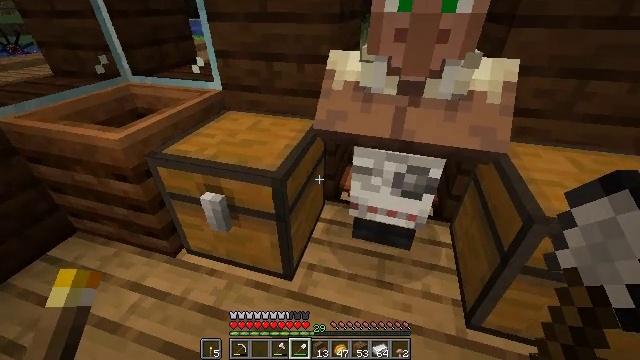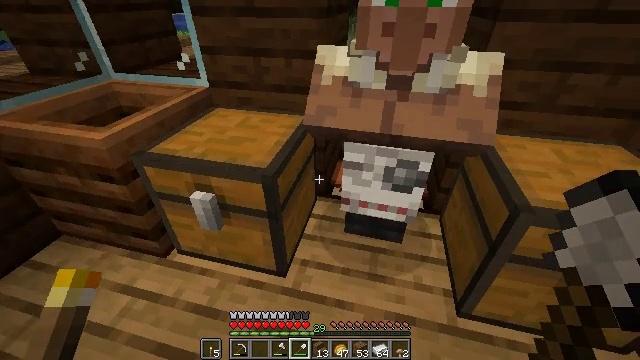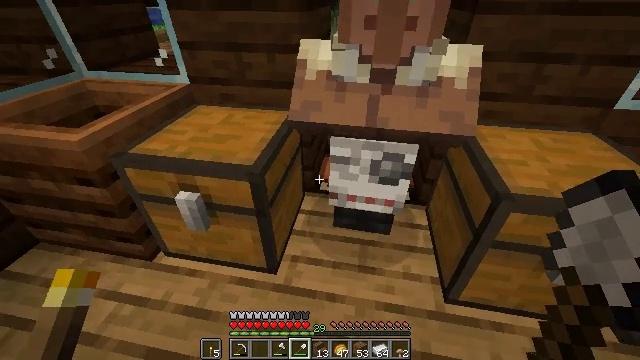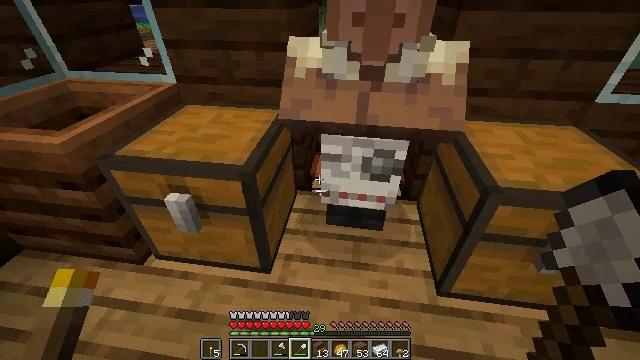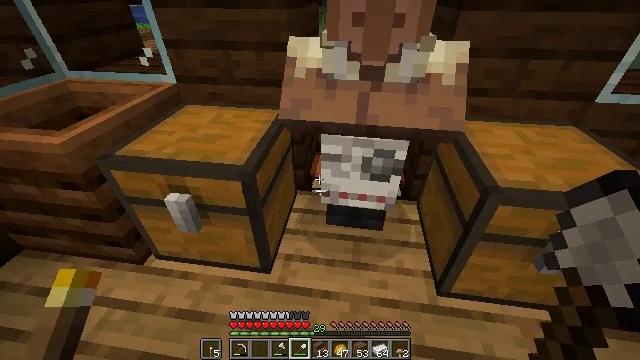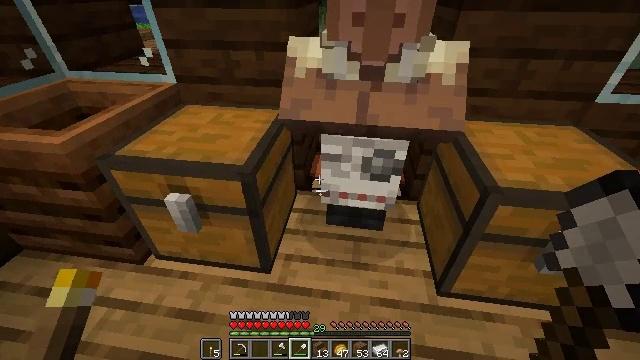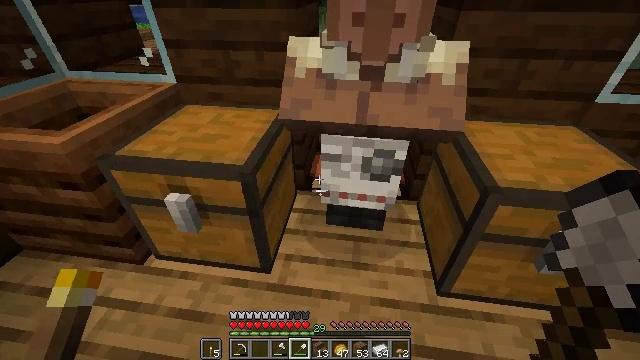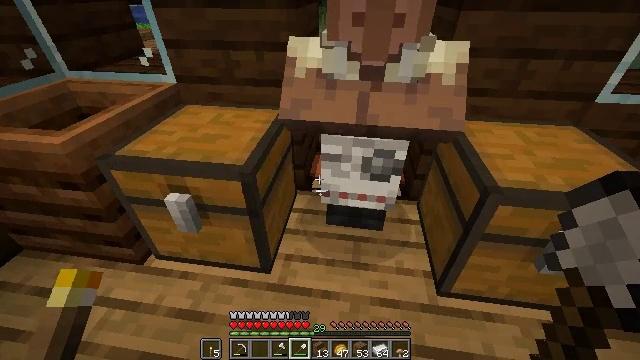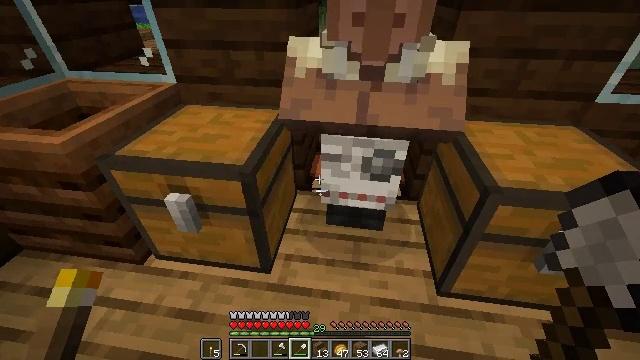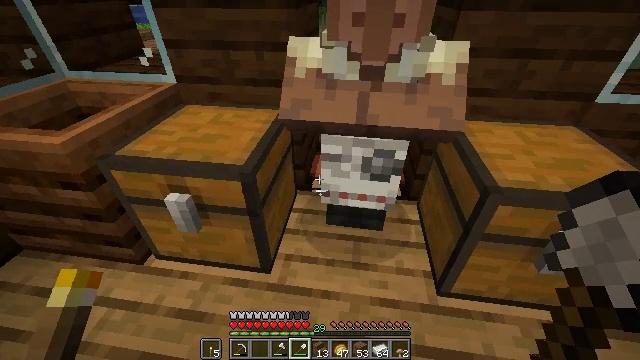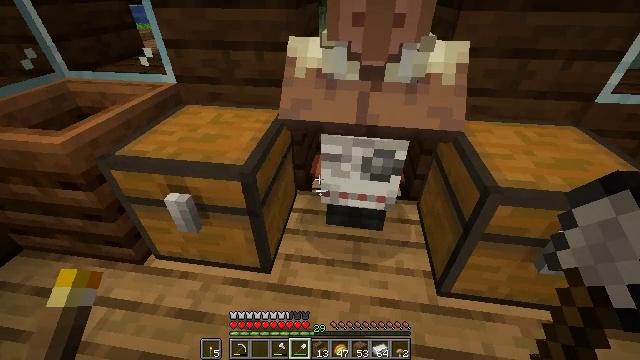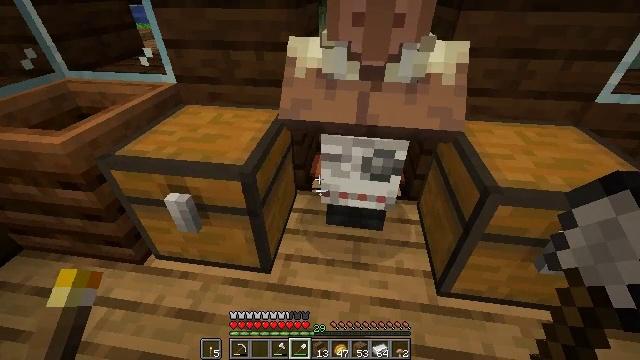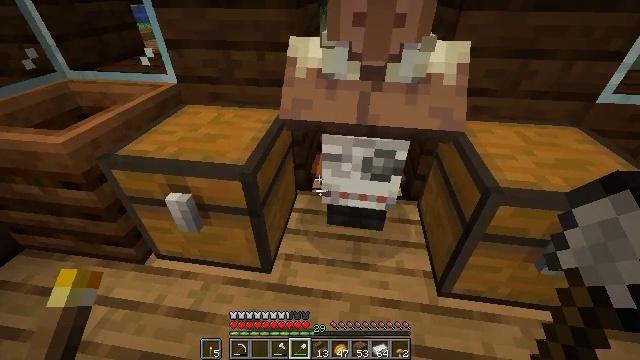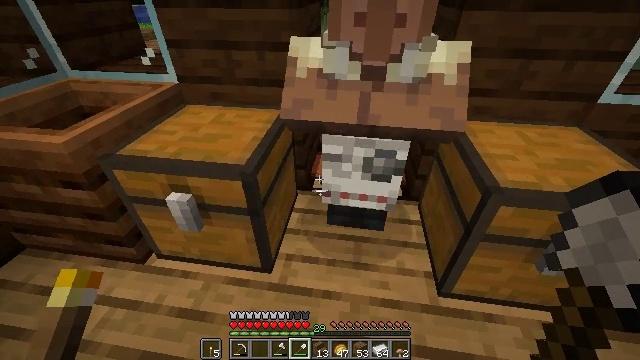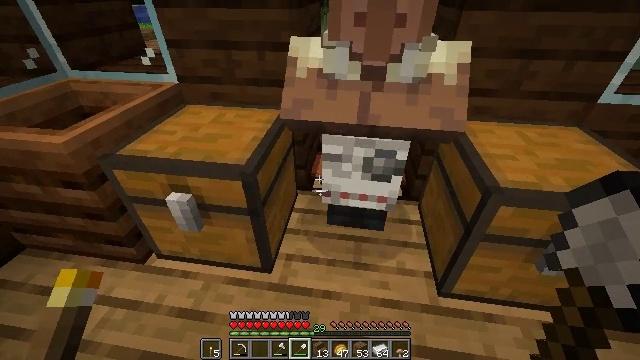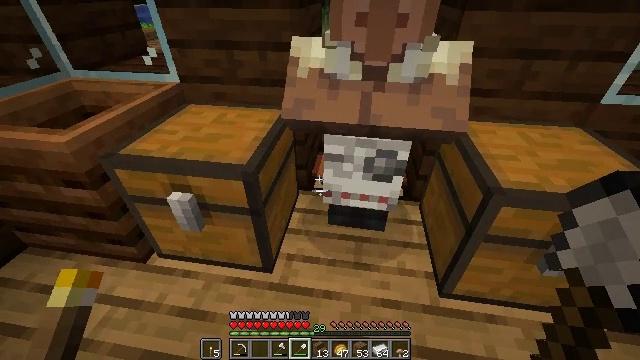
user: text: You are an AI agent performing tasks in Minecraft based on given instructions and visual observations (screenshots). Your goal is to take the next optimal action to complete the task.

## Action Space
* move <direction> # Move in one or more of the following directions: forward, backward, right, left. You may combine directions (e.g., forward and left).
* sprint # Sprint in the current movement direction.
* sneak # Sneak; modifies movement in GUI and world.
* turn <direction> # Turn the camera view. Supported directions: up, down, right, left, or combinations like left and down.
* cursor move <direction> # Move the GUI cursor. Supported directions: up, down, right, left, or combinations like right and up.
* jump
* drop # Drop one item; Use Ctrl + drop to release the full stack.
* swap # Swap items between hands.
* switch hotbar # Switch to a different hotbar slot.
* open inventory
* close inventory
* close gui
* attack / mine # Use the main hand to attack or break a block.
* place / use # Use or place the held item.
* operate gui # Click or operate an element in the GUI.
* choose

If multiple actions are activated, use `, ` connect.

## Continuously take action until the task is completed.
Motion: motion action
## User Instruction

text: Craft a fletching table at the crafting bench.
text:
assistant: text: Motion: turn right
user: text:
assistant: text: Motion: turn right and down
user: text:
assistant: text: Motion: turn right
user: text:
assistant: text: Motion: no_op
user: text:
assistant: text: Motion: no_op
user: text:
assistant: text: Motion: no_op
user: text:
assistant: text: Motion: no_op
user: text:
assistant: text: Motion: no_op
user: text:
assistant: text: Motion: no_op
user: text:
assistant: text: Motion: no_op
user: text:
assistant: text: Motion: no_op
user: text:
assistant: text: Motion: no_op
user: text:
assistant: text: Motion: no_op
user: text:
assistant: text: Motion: no_op
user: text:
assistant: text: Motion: no_op
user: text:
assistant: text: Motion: no_op
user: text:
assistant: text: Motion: no_op
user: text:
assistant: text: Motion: no_op
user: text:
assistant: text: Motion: no_op
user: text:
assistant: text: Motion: no_op
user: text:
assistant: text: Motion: no_op
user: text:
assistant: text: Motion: no_op
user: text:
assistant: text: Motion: no_op
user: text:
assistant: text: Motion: no_op
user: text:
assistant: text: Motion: no_op
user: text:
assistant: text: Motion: no_op
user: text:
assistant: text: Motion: no_op
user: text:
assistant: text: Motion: no_op
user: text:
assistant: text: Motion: no_op
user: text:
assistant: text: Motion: no_op